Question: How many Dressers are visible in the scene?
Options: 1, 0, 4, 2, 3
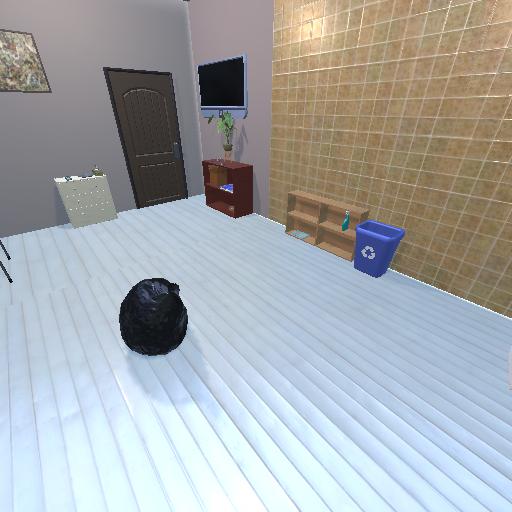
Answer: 1